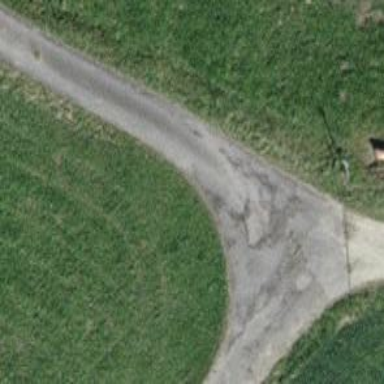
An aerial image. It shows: Gravel track road.